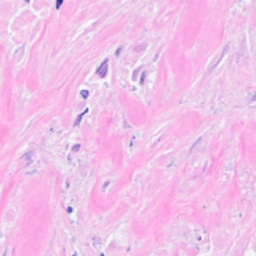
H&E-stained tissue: Breast